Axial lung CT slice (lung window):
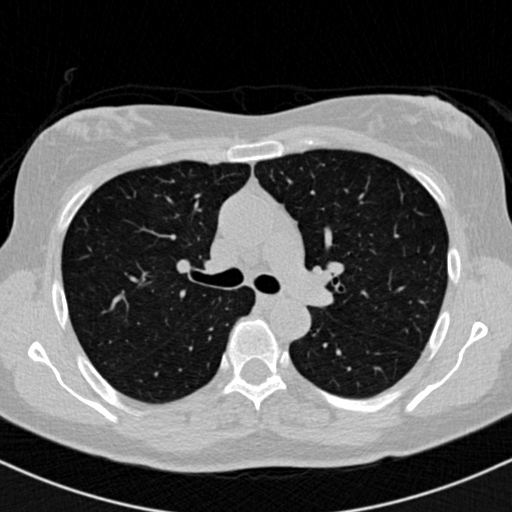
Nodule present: no